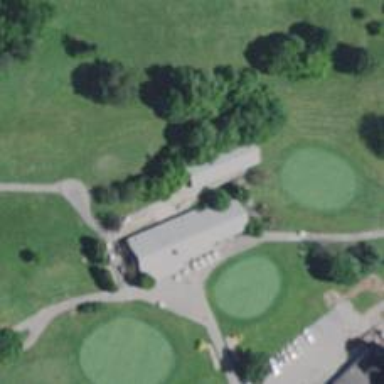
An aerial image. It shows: Path for golf carts.